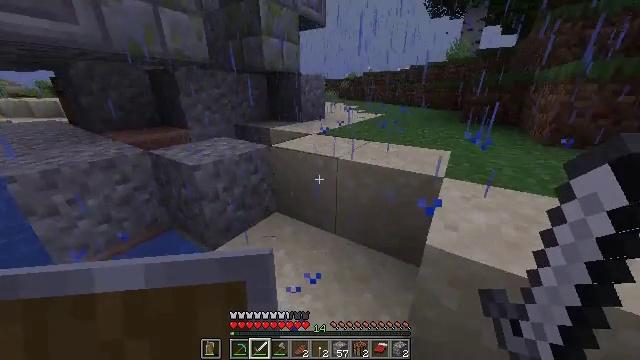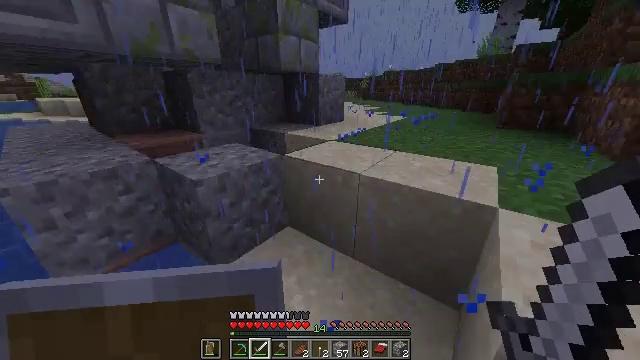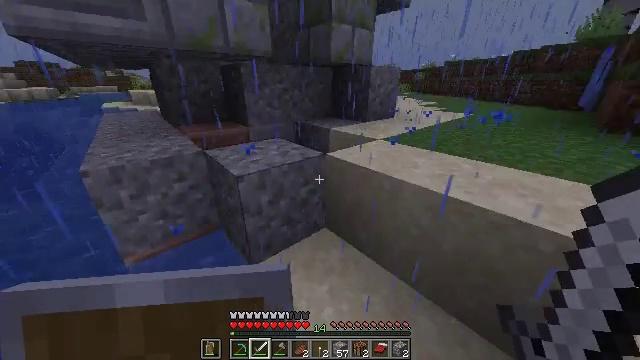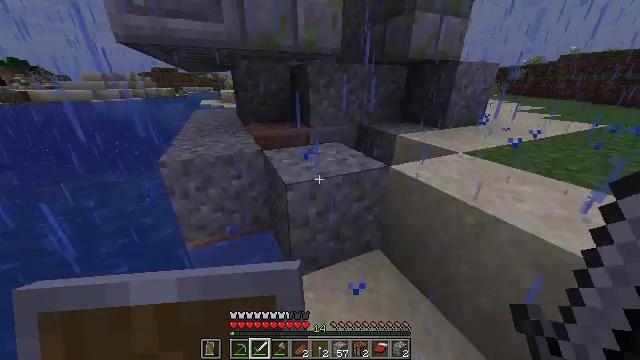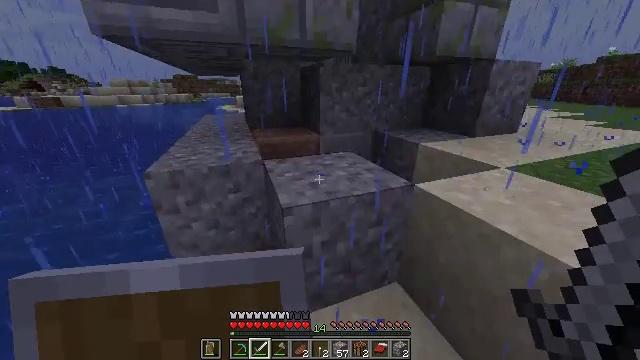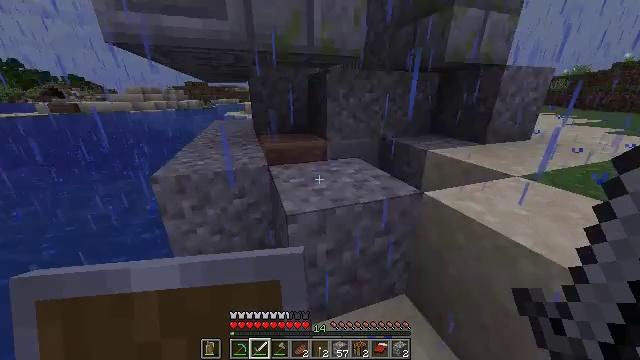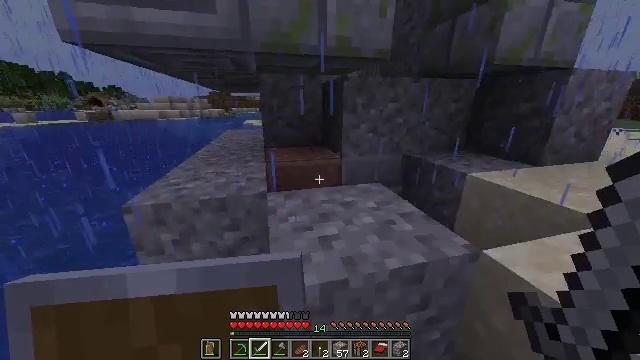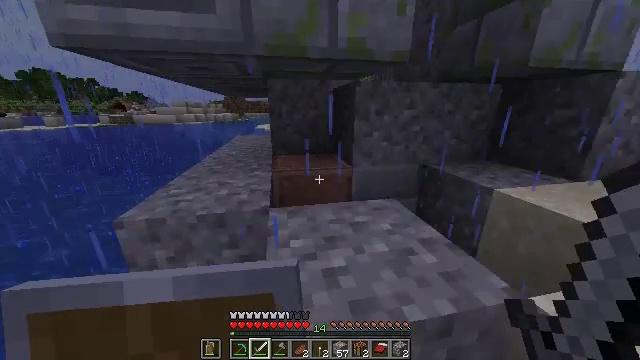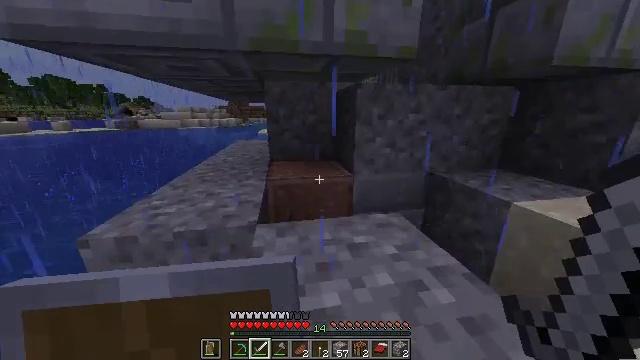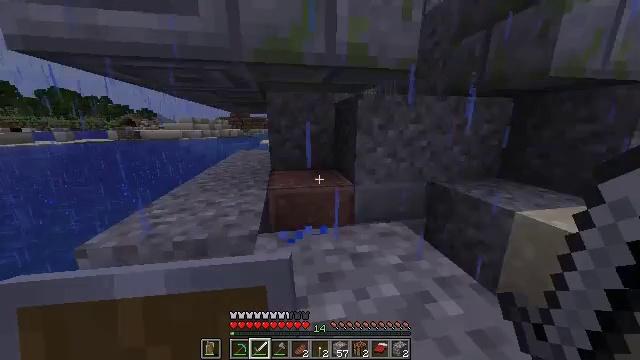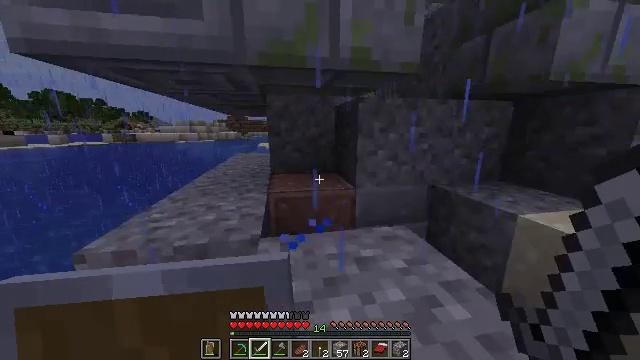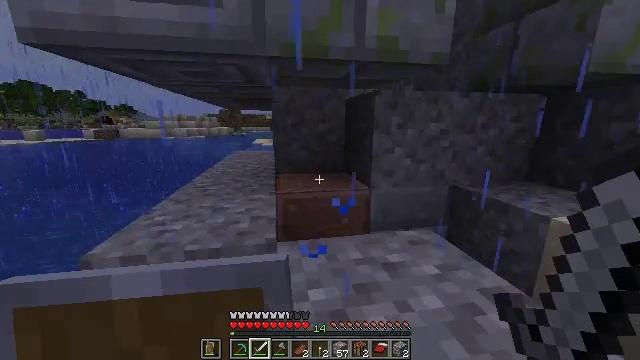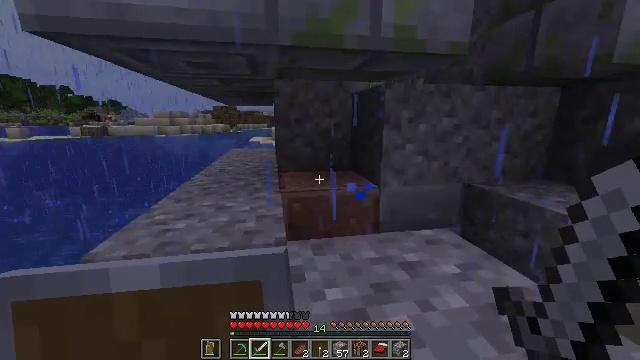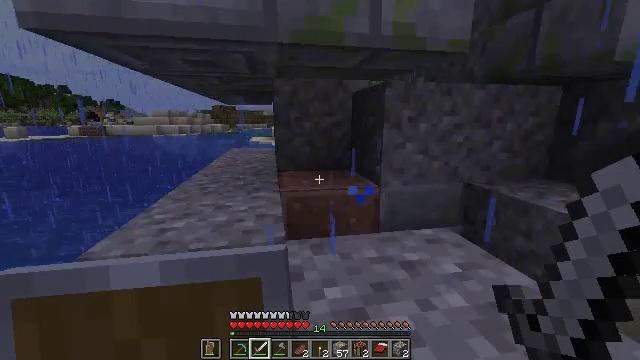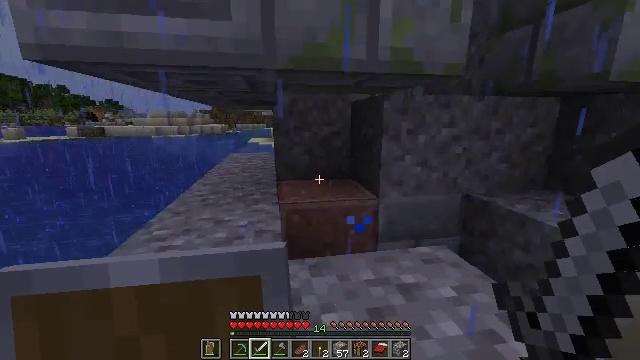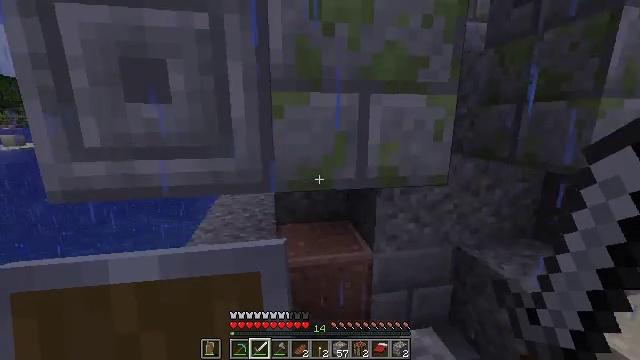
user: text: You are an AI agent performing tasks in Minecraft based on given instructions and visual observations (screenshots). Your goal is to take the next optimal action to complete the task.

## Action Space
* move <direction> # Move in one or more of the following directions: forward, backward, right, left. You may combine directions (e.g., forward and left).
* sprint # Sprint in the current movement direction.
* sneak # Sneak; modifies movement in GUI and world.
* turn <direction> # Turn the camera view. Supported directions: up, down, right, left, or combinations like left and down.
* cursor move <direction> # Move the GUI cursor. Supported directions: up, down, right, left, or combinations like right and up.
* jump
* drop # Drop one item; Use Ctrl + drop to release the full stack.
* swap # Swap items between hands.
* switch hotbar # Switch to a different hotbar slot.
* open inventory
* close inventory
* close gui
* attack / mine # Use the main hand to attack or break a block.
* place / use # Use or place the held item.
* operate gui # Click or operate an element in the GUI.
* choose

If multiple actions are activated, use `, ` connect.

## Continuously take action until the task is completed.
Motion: motion action
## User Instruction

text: Dig through gravel to clear a path.
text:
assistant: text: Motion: move forward, turn left
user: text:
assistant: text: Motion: move forward, turn left and down
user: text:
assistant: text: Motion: move forward, turn left
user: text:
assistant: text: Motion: move forward, turn left and up
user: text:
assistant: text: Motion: move forward, turn left and up
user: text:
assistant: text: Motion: move forward, turn left and up
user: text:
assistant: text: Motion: move forward, turn left and up
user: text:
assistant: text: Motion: move forward, turn up
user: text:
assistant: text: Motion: move left, turn up
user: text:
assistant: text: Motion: move left
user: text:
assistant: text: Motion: no_op
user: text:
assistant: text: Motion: move forward
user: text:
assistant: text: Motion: move forward
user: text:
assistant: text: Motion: move forward, jump
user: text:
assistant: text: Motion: move forward, jump
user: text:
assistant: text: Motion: move forward, jump
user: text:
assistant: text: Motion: move forward and move left, jump
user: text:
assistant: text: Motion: move forward and move left, jump
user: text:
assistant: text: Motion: move forward and move left, turn left
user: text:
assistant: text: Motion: move forward and move left, turn left and down
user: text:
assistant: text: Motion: move forward and move left, turn left and down
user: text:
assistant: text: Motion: move forward and move left, turn left and down
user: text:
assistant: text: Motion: move forward and move left, turn left
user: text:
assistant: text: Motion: move forward and move left
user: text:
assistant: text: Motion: move forward and move left
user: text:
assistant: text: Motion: move forward and move left
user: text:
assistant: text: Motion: move forward and move left, turn right and up
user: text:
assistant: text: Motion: move forward and move left, turn right
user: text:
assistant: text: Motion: move forward and move left, turn right
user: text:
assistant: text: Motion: move forward and move left, turn right